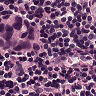
Metastatic tissue present: yes